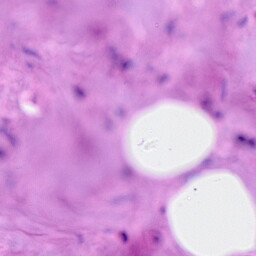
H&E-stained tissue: Breast